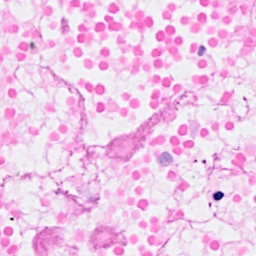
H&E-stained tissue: Breast